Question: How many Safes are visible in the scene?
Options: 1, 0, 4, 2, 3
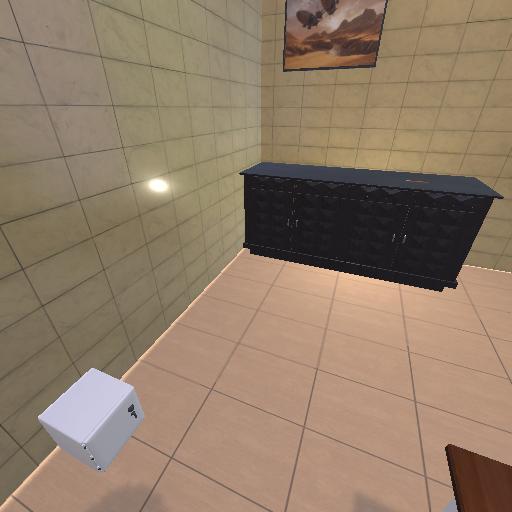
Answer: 1